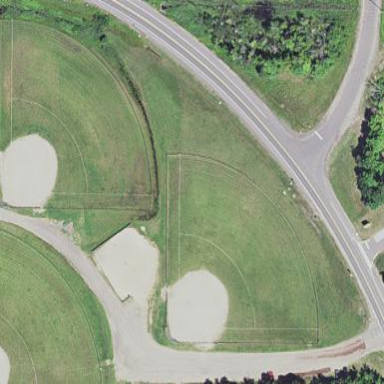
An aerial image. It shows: Baseball pitch for leisure land activities.